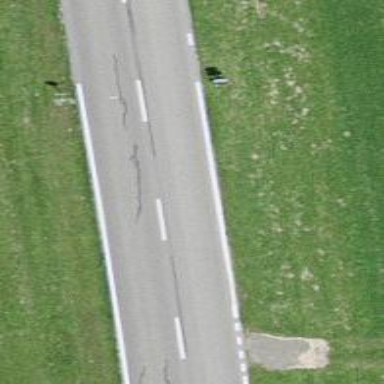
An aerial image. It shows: Secondary road.